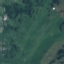
Label: Pasture